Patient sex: M
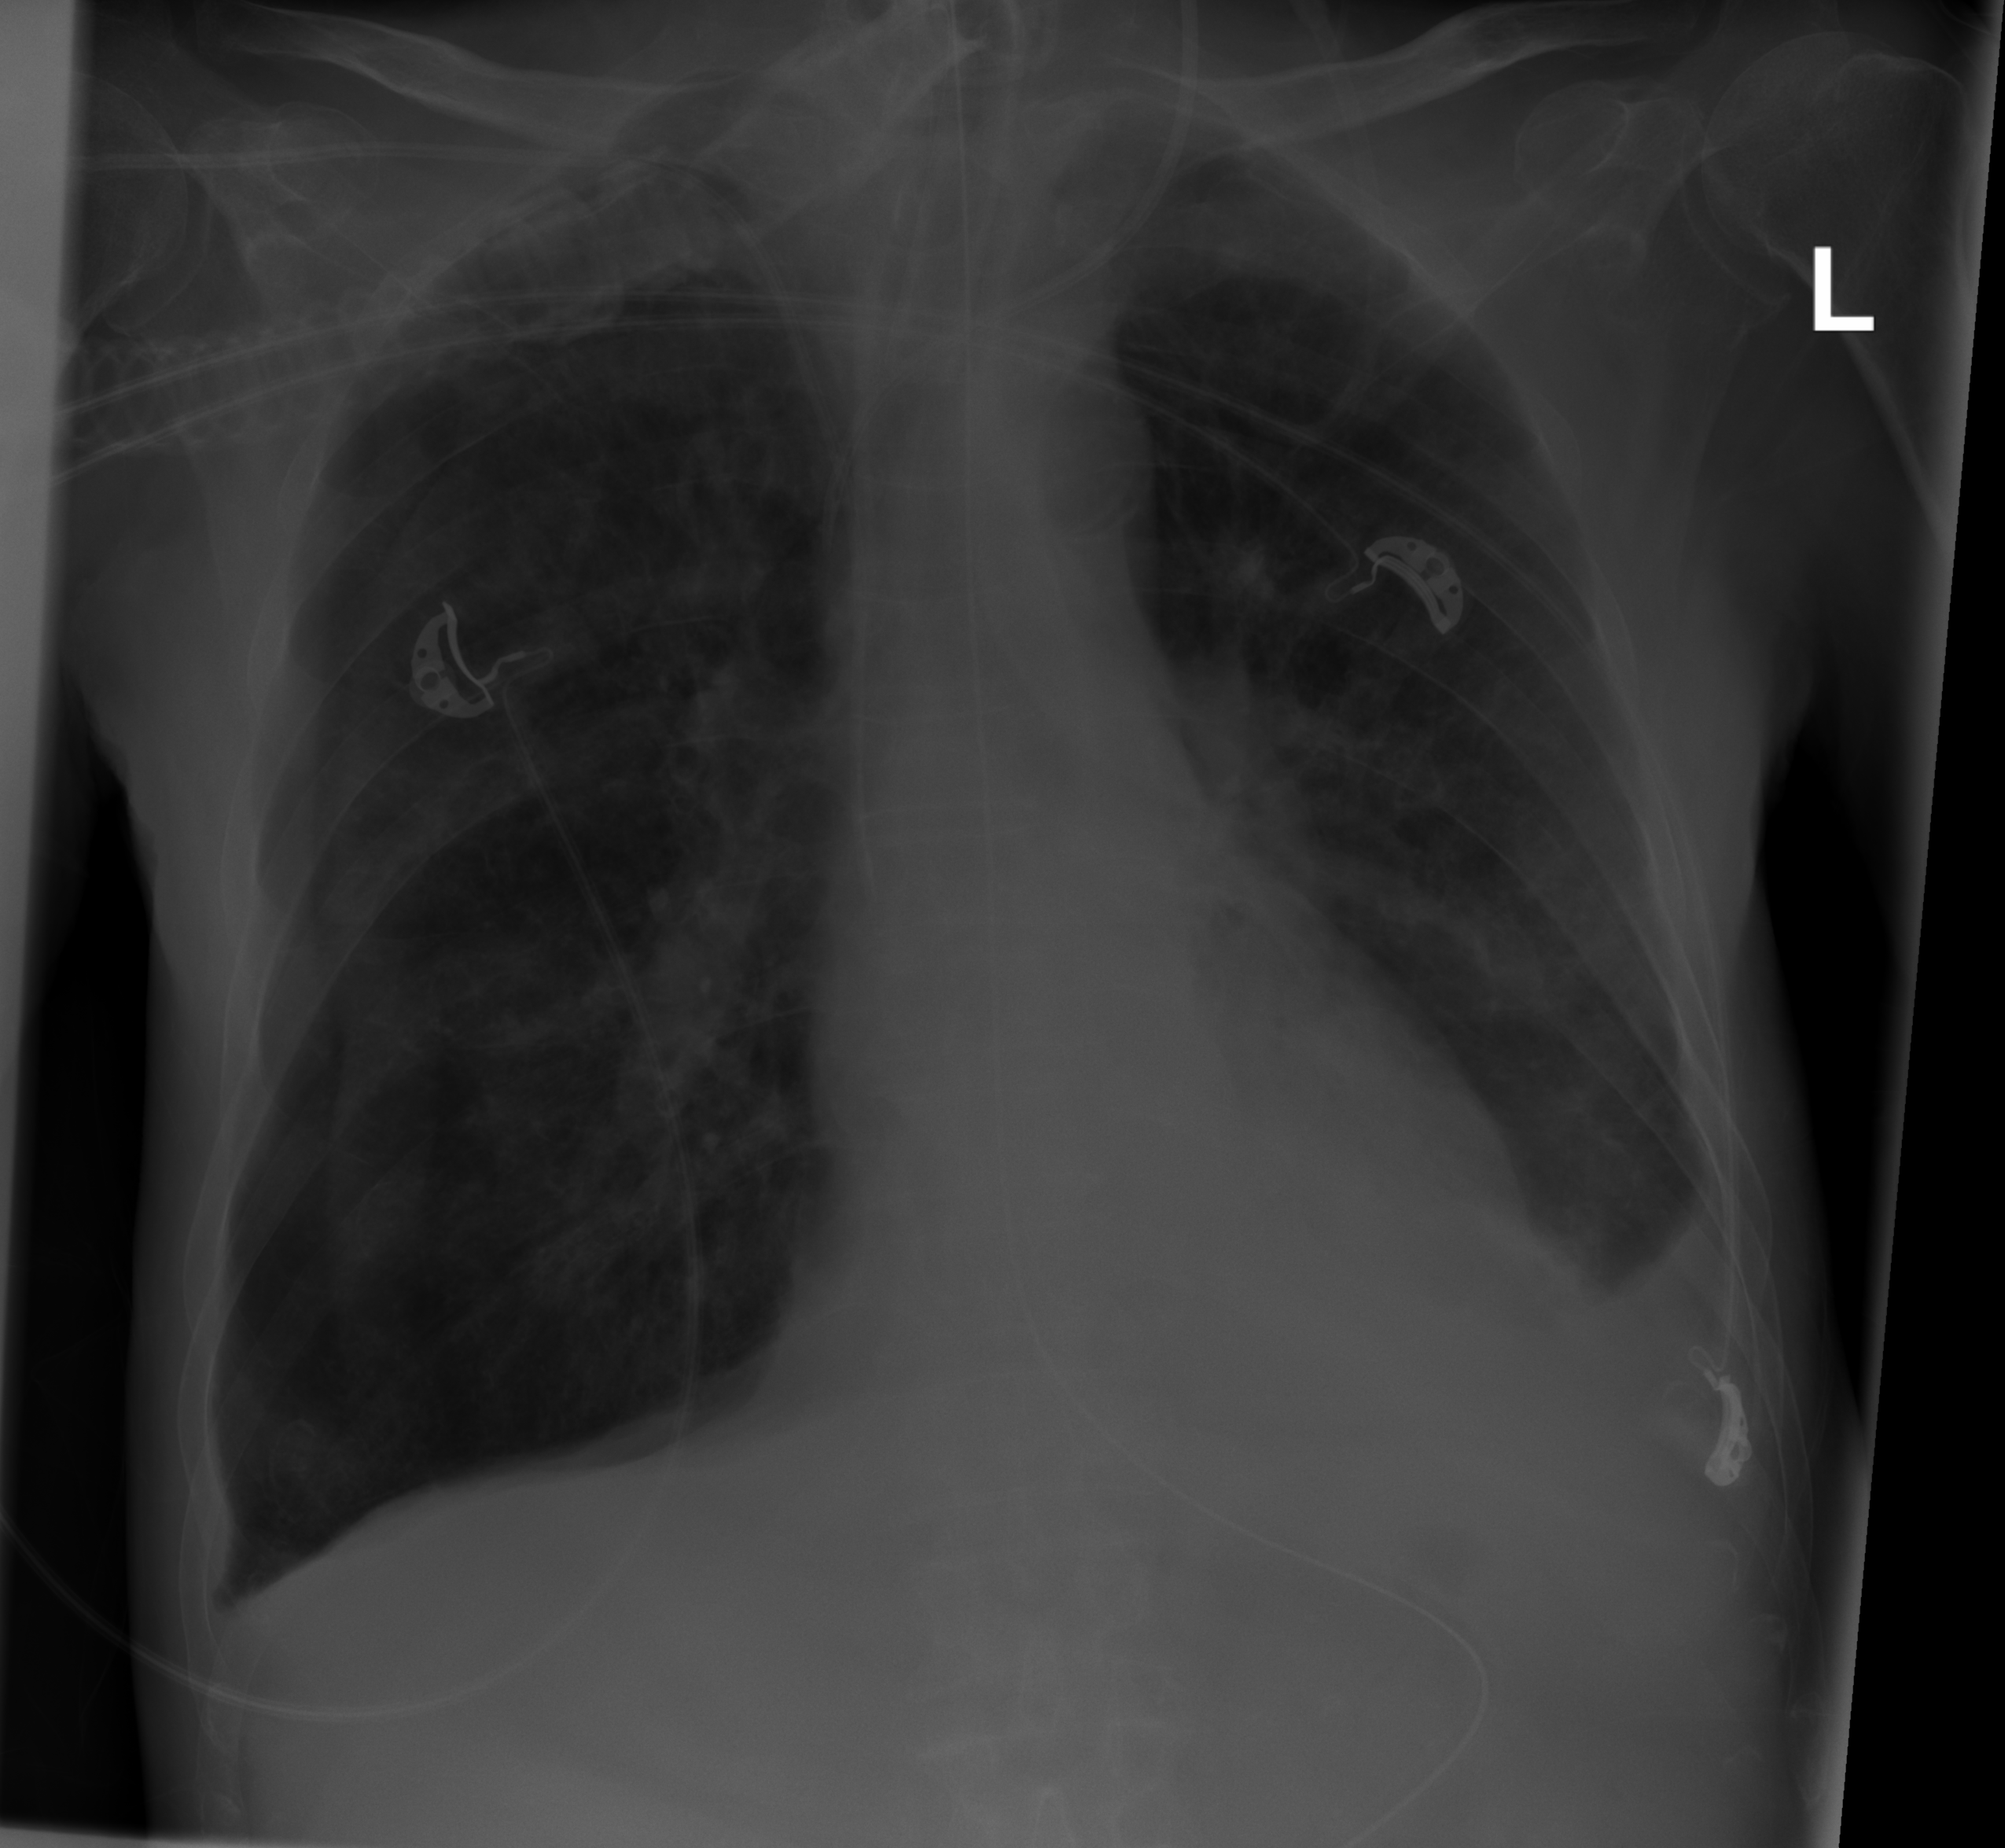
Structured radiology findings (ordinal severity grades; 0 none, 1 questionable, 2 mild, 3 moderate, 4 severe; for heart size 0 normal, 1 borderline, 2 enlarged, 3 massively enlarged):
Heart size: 0
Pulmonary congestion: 0
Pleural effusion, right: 0
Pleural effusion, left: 2
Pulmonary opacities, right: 0
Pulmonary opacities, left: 0
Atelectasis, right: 0
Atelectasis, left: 0